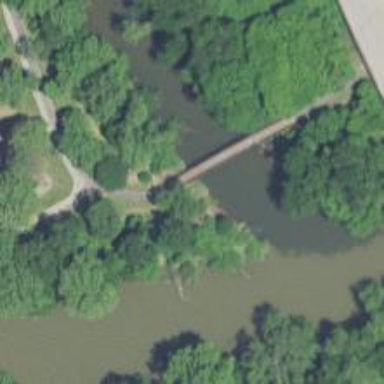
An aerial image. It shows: Path crossing bridge with excellent trail visibility.